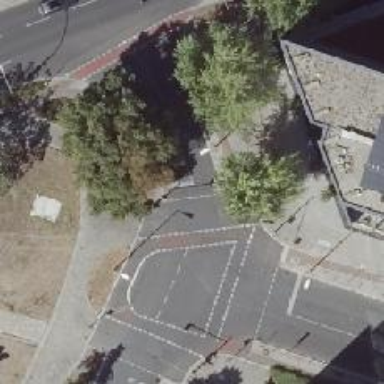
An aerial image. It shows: Road with traffic signals.